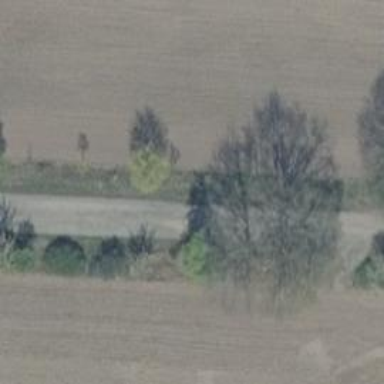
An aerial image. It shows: Row of trees with mix of leaf types and cycles.